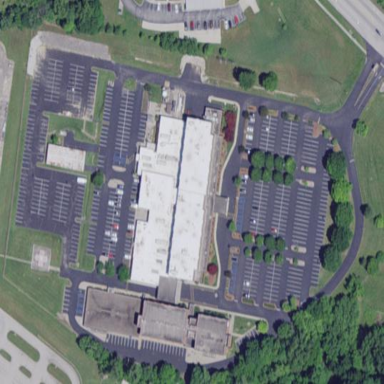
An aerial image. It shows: Hospital providing healthcare services.